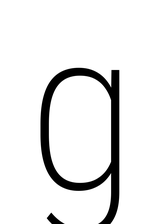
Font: Roboto_Condensed_ExtraLight